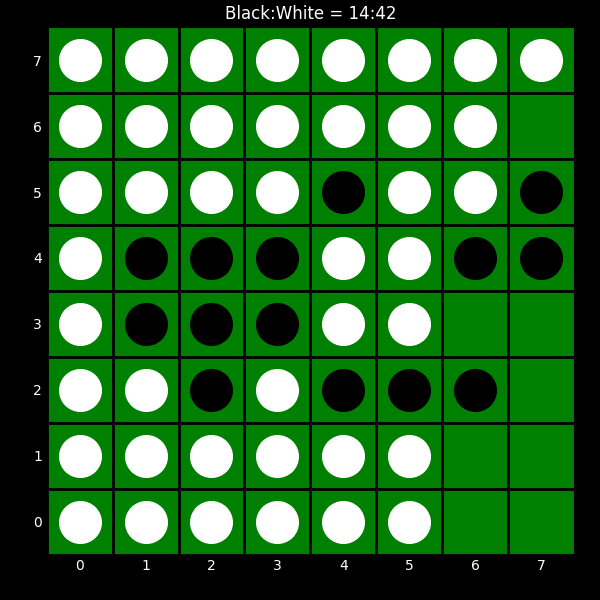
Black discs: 14
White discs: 42